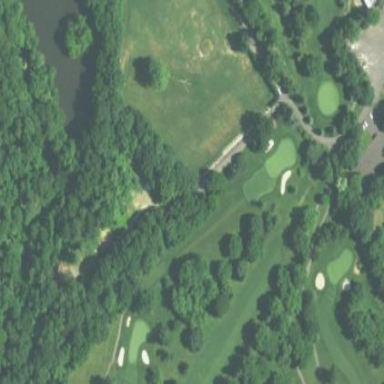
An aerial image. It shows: Grassy area designated as golf fairway.